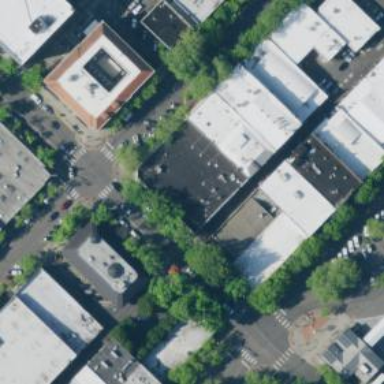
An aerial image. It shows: Retail building.